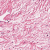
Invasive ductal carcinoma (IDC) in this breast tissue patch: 0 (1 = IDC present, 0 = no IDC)